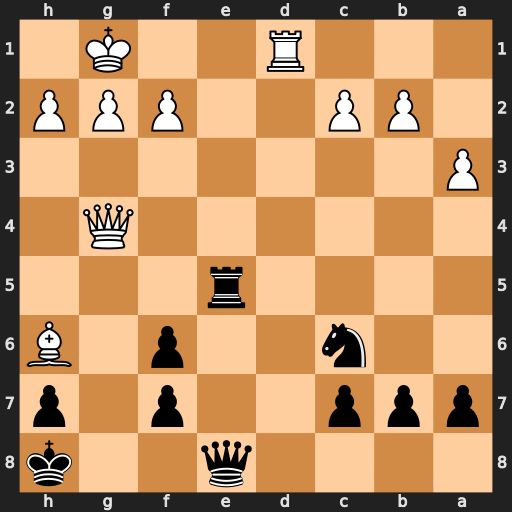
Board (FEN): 4q2k/ppp2p1p/2n2p1B/4r3/6Q1/P7/1PP2PPP/3R2K1
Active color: b
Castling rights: -
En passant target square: -
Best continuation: Re1+ Rxe1 Qxe1#